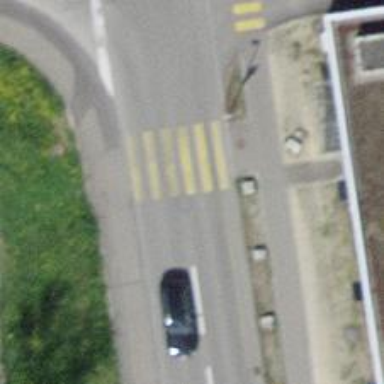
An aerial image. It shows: Marked zebra crossing on the road.